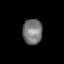
Tissue: lung
Cell type: T cells
Senescence score: 0.2421
Nuclear area (px): 494
Mean DAPI intensity: 118.935